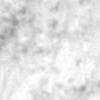
Label: no_change